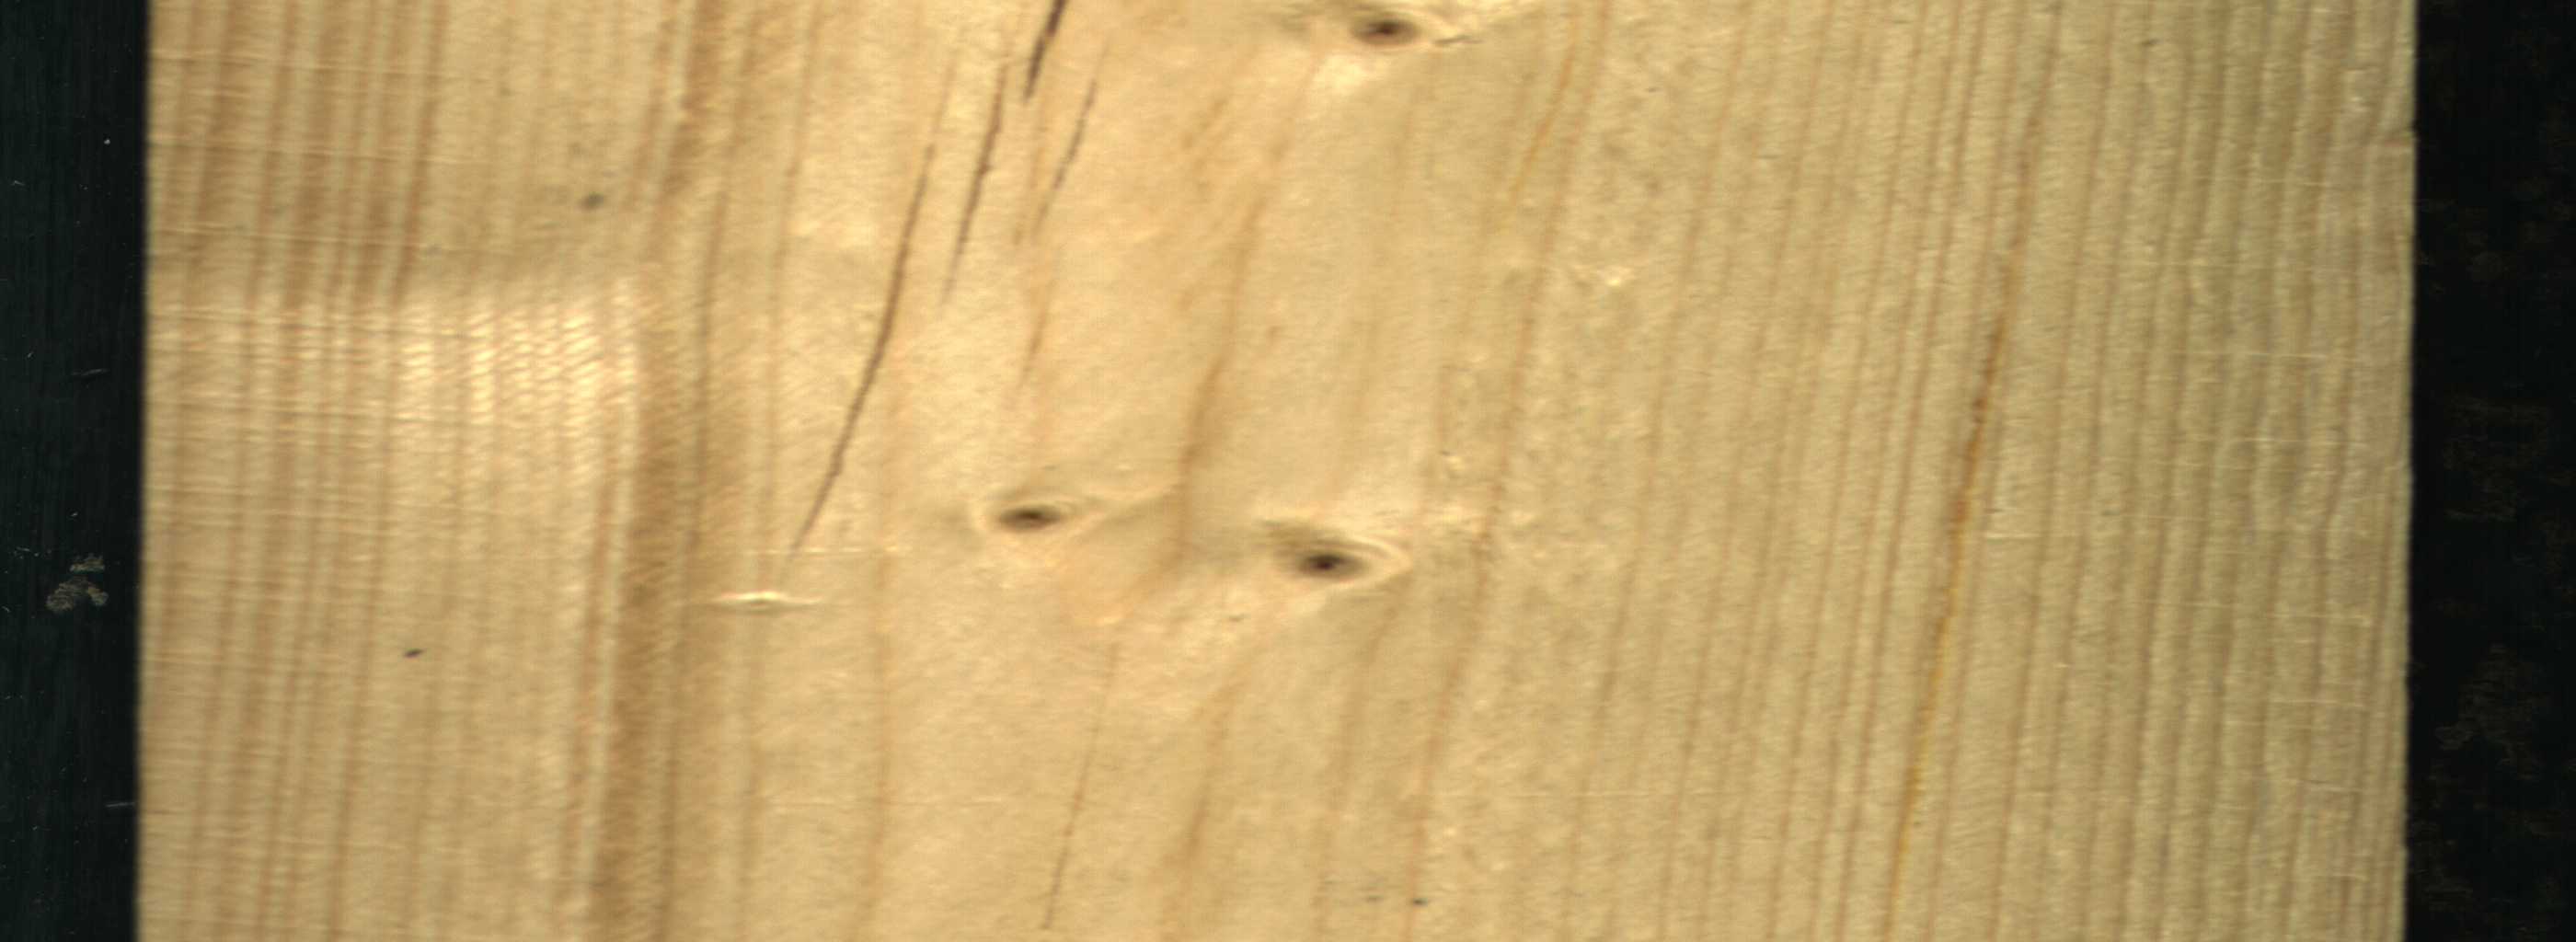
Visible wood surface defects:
resin
Crack
Crack
Crack
Live_Knot
Live_Knot
Live_Knot